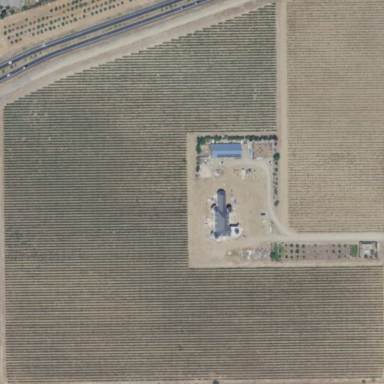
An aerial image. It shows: Vineyard growing grapes.